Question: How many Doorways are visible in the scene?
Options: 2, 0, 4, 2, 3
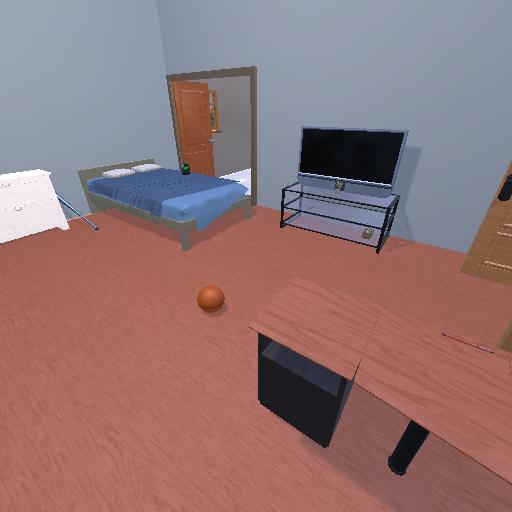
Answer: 2